Question: I have interval data:
'''
A = (0,50)
B = (20,500)
C = (80,420)
....
'''
And realized that there's an associated graph with this data, <URL>

I'd like to find the most efficient path to go from A to G (assume I know all of the positive vertex weights, wa, wb, wc...). I need to start at A and go to G, so the minimum spanning tree must be bound between these points. One of the constraints in our application is that the interval starting at A and ending at G must be covered in full (no gaps). I'm looking at <URL>, and don't understand how to specify that A and G must be the start and endpoints.
Some other questions that come to mind are:
1. Since this problem is NP-hard, should I even bother looking for a min-spanning tree if the number of nodes is high? How many nodes would be too many?
2. Notice that interval F has a unique region. In other words, to completely cover the interval A-G, one HAS to go through F. Therefore, my minimum spanning tree probably should only connect A-F, not A-G. Is there a standard way, given a larger graph, to find all of the subgraphs whose intervals contain no unique patches? In other words, since all paths have to pass through F to get to G, A-F is the min spanning path of interest, not A-G. How does one reduce a graph in such a way without inspecting it manually?
3. Becasue I have to go from A-G, I would never go backwards or take a cyclic path. For example, I'd never go A-B-A. Do spanning trees incorporate this? And does this make my graph directed? Consider point C: from C one could go to D, E, or F, but never back to A (for our use case). What does this mean in regard to directionality of the graph?
Sorry for novice Q's, new to most of this.
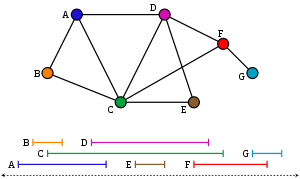
Answer: If you must go from A to G in an efficient way, you aren't looking for a minimum spanning tree algorithm. A simple shortest path algorithm is enough. You just have to adapt you graph to put the weights in the edges instead of the nodes. But it's just a matter of setting the node's weight to the incoming edge.
Also, both shortest path and minimum spanning tree problems aren't NP-hard. There are known polynomial algorithms for all these problems. In special, shortest path can be solved by <URL>.
And finally, any tree, by definition doesn't have cycles.